高三 · 度量几何学
19. 如图, $\mathrm{AB}$ 为 $\odot \mathrm{O}$ 的直径, 弦 $\mathrm{CD} / / \mathrm{AB}, \mathrm{AE}$ 切 $\odot \mathrm{O}$ 于点 $\mathrm{A}$, 交 $\mathrm{CD}$ 的延长线于点 $\mathrm{E}$. 求证: $\mathrm{BC}^{2}=\mathrm{AB} \cdot \mathrm{DE}$.

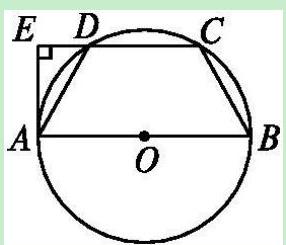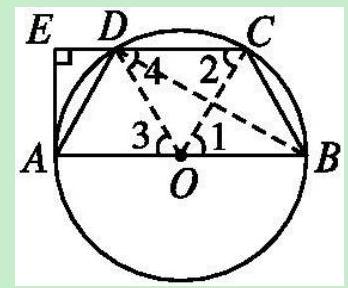
答案: 
解析: ：解答：如图,连接 BD,OD,OC.

$\because \mathrm{AE}$ 切 $\odot \mathrm{O}$ 于点 $\mathrm{A}$,

$\therefore \angle \mathrm{EAD}=\angle \mathrm{ABD}$,

且 $A E \perp A B$.

又 $\mathrm{AB} / / \mathrm{CD}$,

$\therefore \mathrm{AE} \perp \mathrm{CE}, \therefore \angle \mathrm{E}=90^{\circ}$

$\because A B$ 为 $\odot O$ 的直径,

$\therefore \angle \mathrm{ADB}=90^{\circ}$.

$\therefore \angle \mathrm{E}=\angle \mathrm{ADB}, \therefore \triangle \mathrm{ADE} \sim \triangle \mathrm{BAD}, \therefore \frac{\mathrm{AD}}{\mathrm{AB}}=\frac{\mathrm{DE}}{\mathrm{AD}}$

$\therefore \mathrm{AD}^{2}=\mathrm{AB} \cdot \mathrm{DE}$

$\because \mathrm{CD} / / \mathrm{AB}, \therefore \angle 1=\angle 2, \angle 3=\angle 4$.
$\because \angle 2=\angle 4, \therefore \angle 1=\angle 3, \therefore A D=B C$

$\therefore \mathrm{AD}=\mathrm{BC}, \therefore \mathrm{BC}^{2}=\mathrm{AB} \cdot \mathrm{DE}$.

分析: 本题主要考查了弦切角的性质, 解决问题的关键是根据弦切角的性质结合所给圆的性质分析计算即可